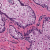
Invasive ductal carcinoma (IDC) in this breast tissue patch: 0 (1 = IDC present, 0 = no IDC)